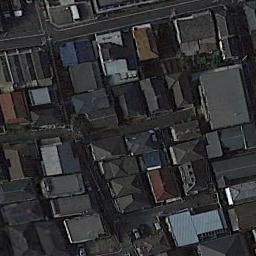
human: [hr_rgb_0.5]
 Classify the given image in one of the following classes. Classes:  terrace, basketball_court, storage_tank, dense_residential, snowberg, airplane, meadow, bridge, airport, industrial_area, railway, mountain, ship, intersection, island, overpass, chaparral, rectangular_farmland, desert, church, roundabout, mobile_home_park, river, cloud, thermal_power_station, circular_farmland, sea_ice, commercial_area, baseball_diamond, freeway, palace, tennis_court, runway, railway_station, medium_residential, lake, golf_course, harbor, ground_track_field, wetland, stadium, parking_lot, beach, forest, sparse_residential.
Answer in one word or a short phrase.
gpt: dense_residential